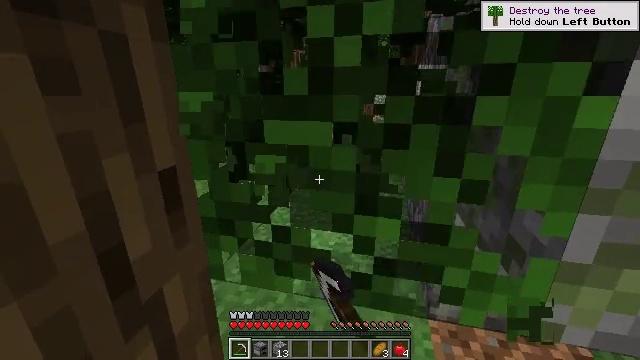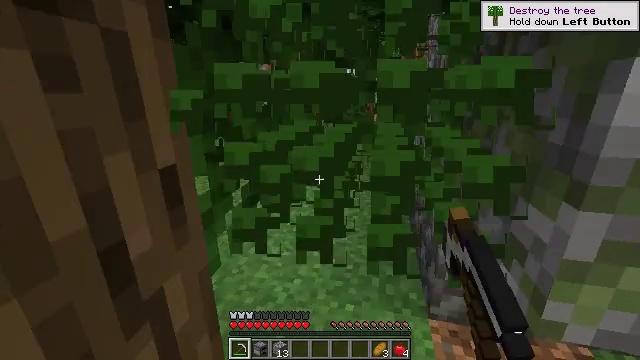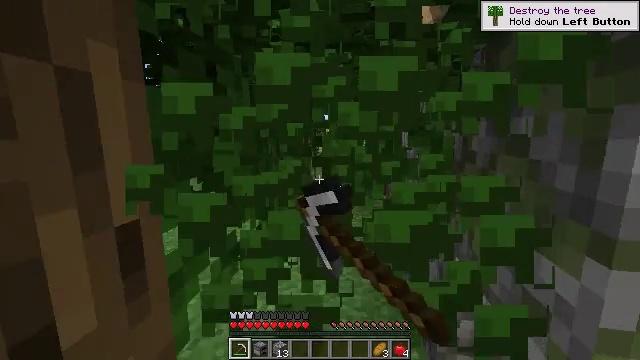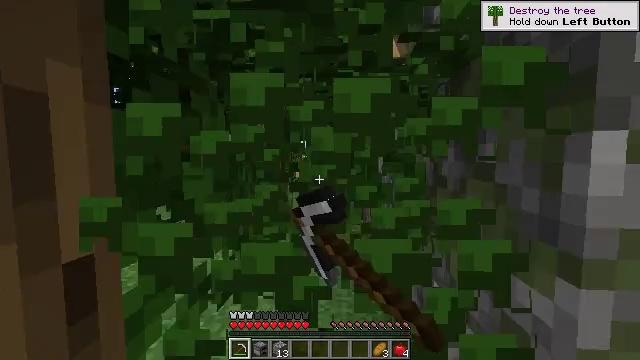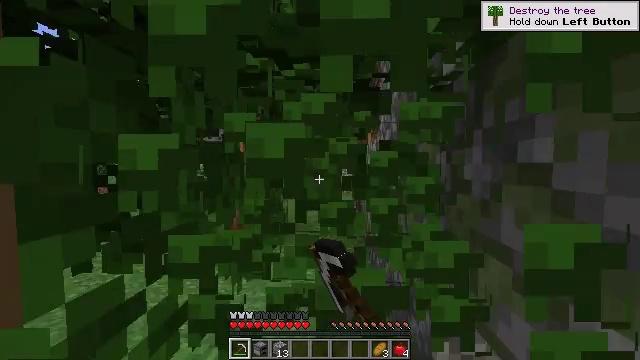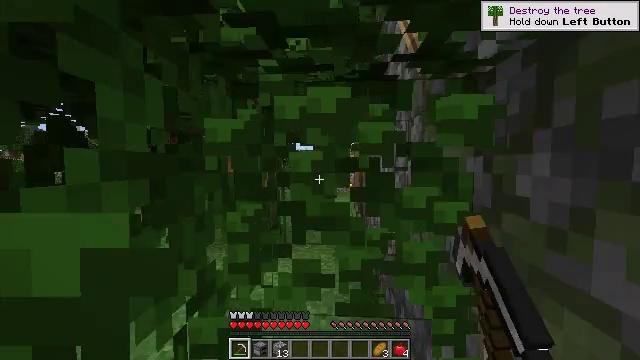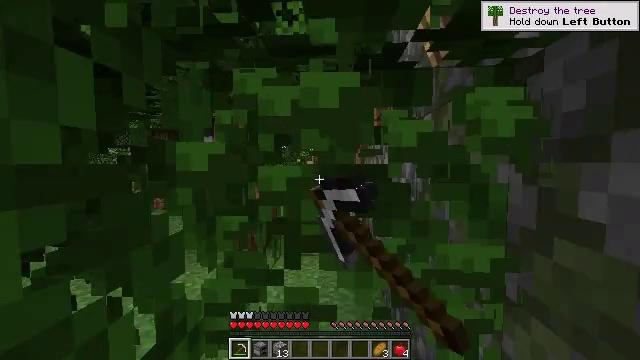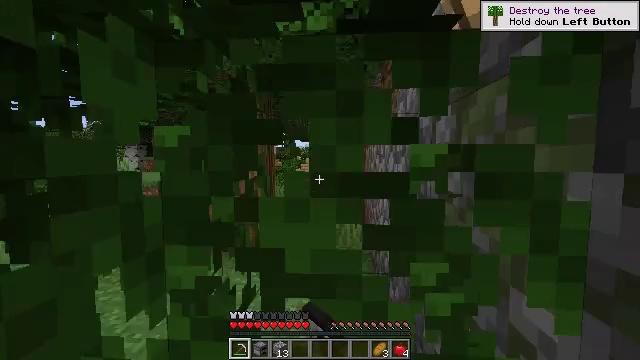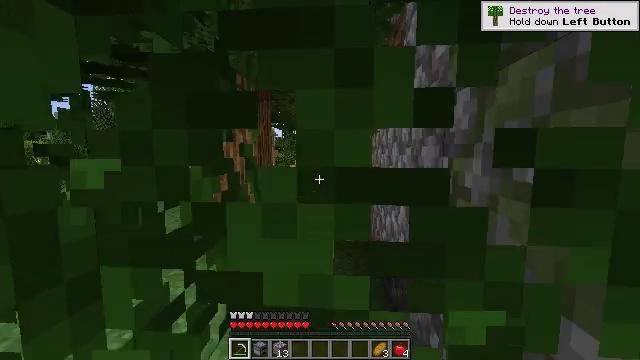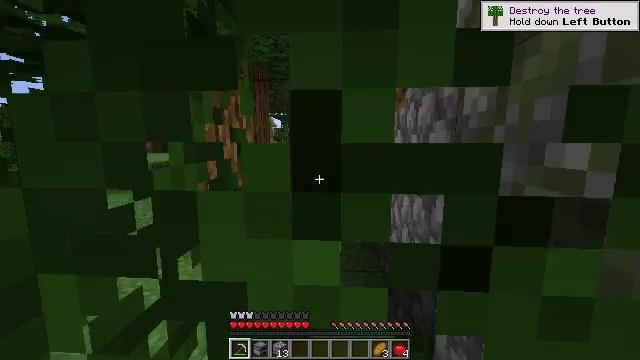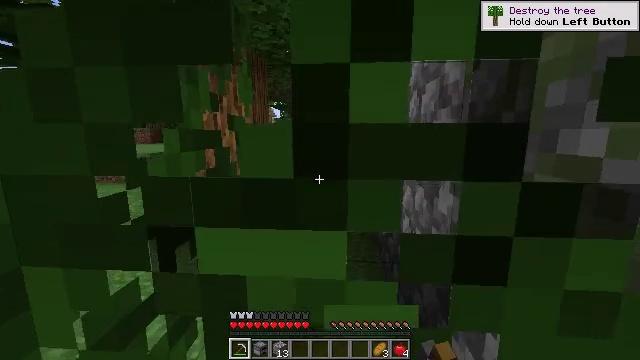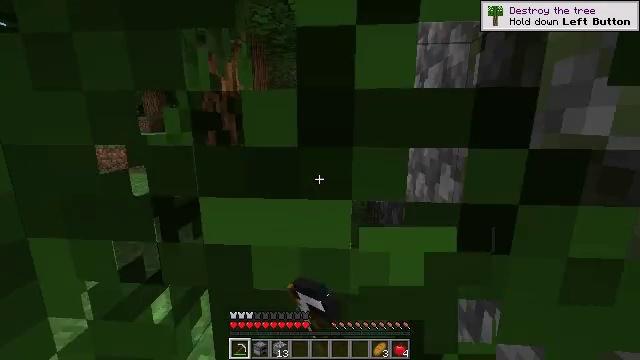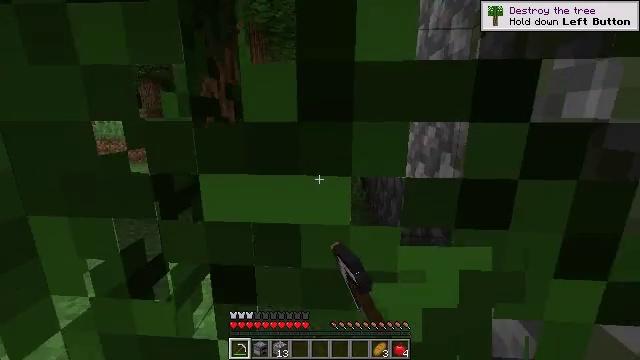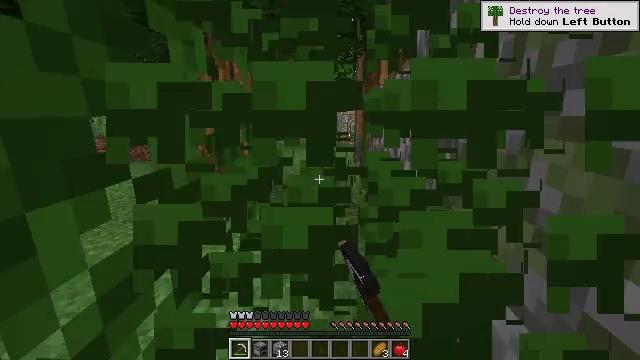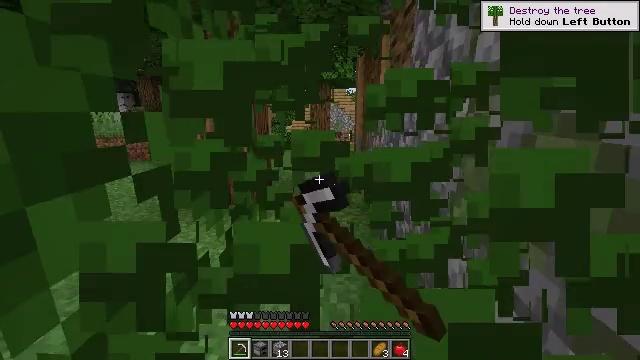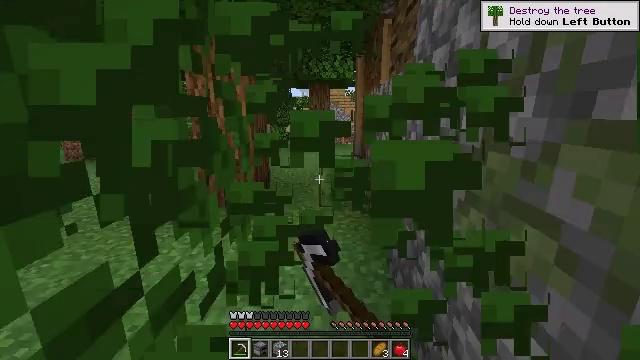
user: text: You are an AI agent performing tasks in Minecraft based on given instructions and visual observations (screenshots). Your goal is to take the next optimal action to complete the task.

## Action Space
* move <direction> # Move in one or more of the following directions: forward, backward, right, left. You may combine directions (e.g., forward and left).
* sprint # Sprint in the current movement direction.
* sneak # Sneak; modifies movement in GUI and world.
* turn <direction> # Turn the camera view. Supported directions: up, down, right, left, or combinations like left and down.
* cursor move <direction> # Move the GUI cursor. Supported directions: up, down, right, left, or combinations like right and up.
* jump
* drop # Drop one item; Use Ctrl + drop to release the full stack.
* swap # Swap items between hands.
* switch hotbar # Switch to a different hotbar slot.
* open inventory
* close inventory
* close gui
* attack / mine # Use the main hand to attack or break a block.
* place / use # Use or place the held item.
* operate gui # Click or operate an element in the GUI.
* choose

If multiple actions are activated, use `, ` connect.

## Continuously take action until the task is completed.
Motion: motion action
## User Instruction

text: Mine oak leaves.
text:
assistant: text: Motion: attack / mine
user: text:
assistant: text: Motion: move forward, turn right and up, attack / mine
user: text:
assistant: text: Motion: move forward, turn right and up, attack / mine
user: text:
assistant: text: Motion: move forward, turn right and up, attack / mine
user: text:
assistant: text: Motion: move forward, attack / mine
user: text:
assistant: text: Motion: move forward, attack / mine
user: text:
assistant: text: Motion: move forward, attack / mine
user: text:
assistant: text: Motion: move forward, turn down, attack / mine
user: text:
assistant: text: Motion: turn down, attack / mine
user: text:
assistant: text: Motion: turn down, attack / mine
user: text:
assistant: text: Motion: turn down, attack / mine
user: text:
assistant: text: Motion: turn down, attack / mine
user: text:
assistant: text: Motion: attack / mine
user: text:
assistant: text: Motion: attack / mine
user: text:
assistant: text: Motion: move forward, attack / mine
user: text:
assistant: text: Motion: move forward, turn right, attack / mine
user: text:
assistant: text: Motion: move forward, turn right, attack / mine
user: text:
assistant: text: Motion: no_op